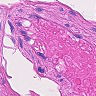
Metastatic tissue present: no